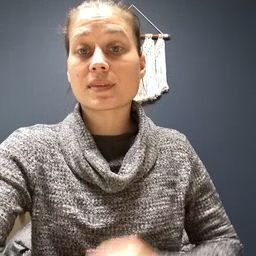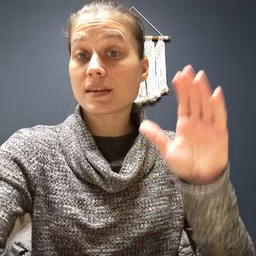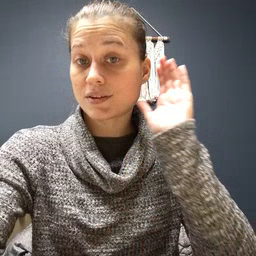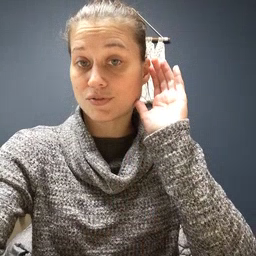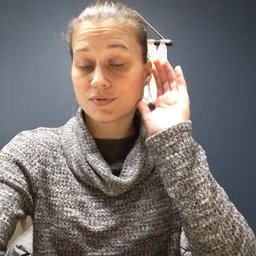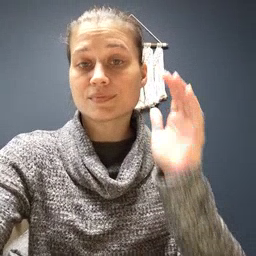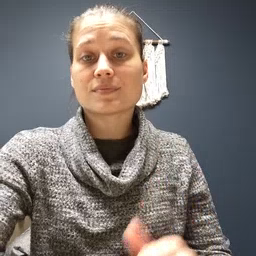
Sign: hear